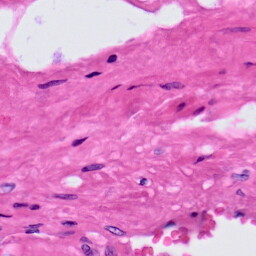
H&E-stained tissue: Prostate